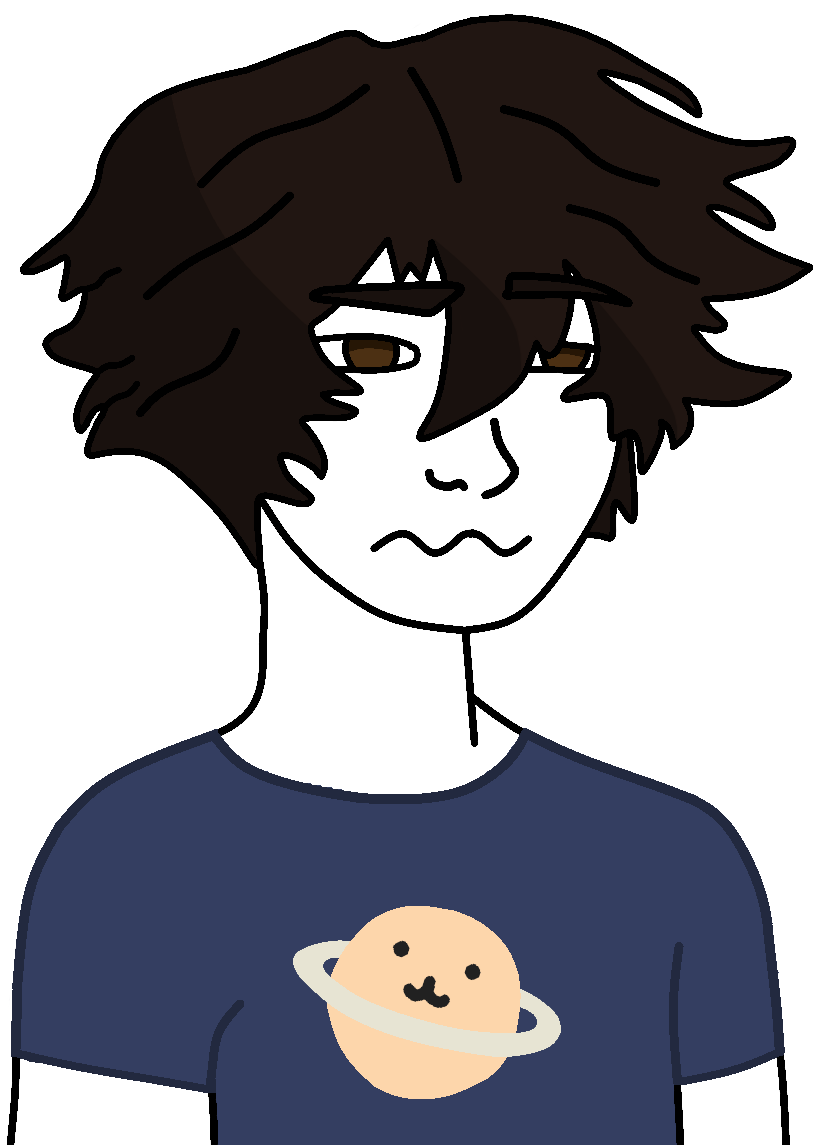
Label: 5_Twinkjak